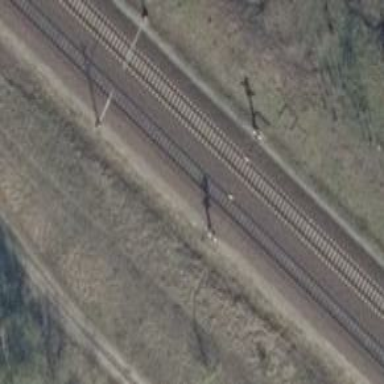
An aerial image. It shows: Railway signal.